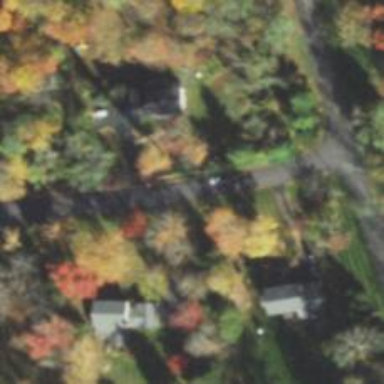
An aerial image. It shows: Residential road.